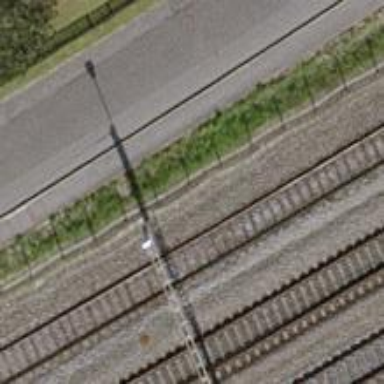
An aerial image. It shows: Power pole.